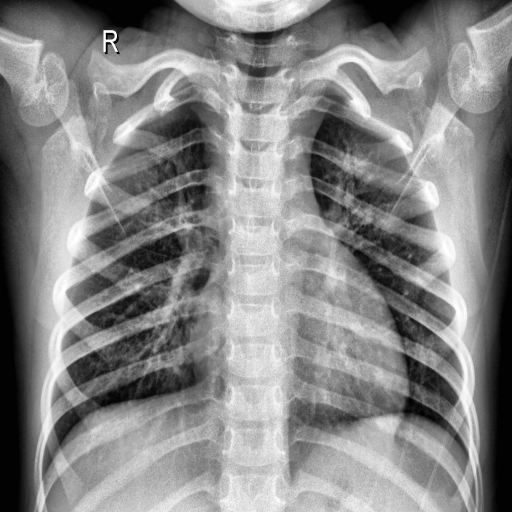
Finding: NORMAL